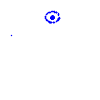
Particle: electron